Interaction volume radius: 5 \u00c5
Interaction volume height: 20 \u00c5
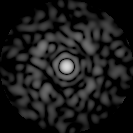
Disorder parameter: 0.8056